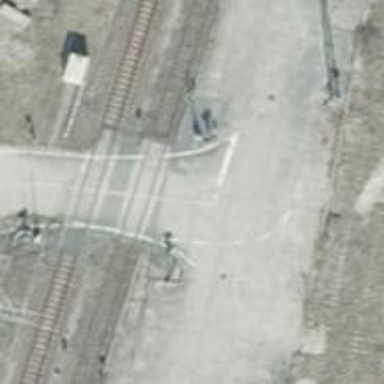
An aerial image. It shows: Level crossing along the railway.